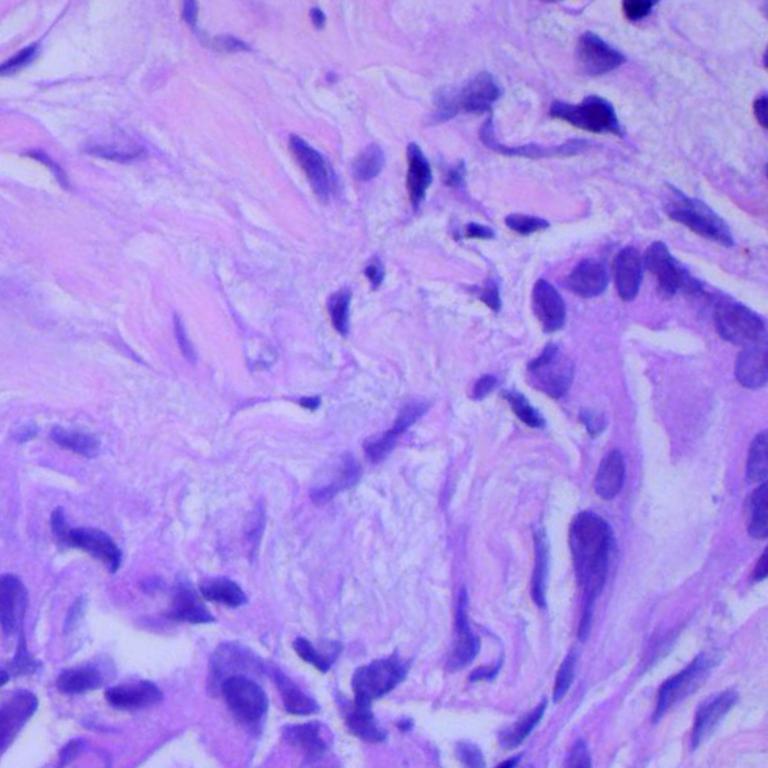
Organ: lung
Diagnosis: adenocarcinomas